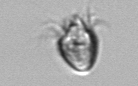
Label: Ciliophora